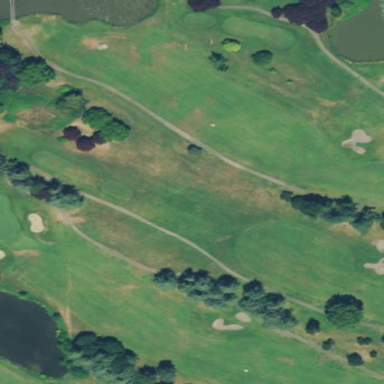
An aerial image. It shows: Scenic golf fairway.